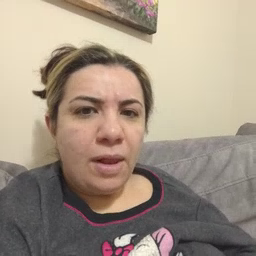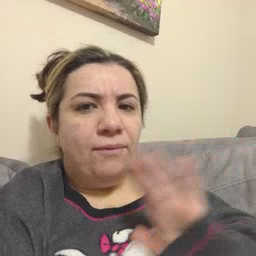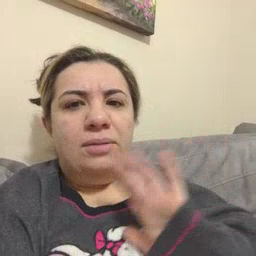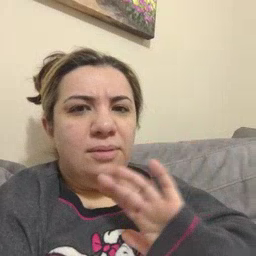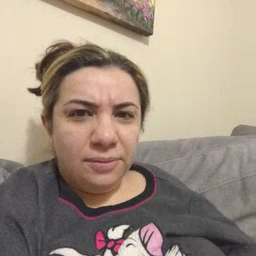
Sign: fine